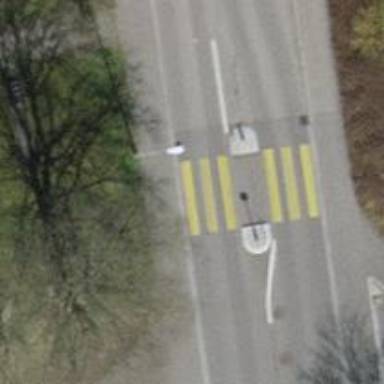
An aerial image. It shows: Marked zebra crossing on the road.